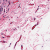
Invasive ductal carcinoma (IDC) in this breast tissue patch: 0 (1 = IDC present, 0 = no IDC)